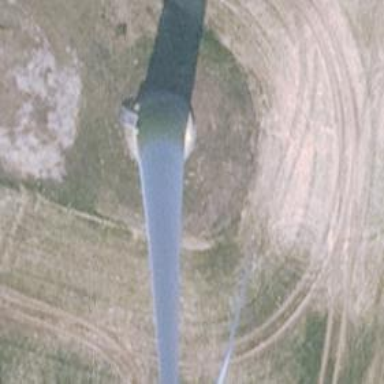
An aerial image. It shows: Wind generator using wind turbines of horizontal axis.